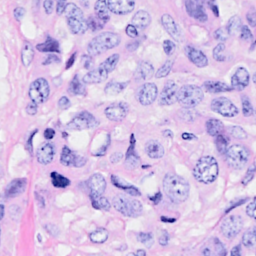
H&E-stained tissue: Breast